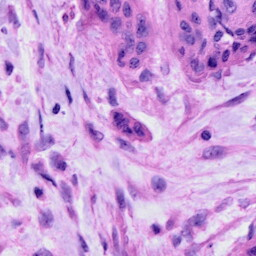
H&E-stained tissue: Cervix